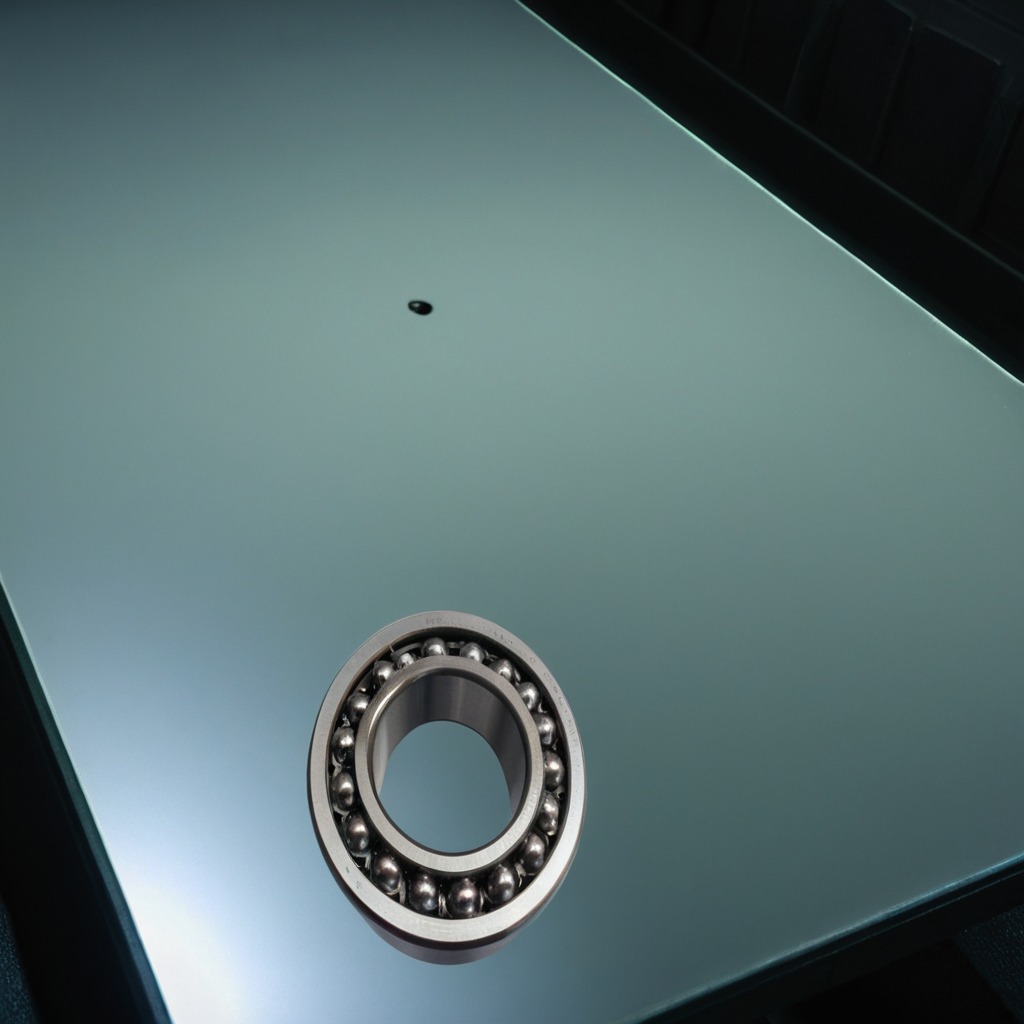
A metal ball bearing is lying on a clean empty table in a railway signal maintenance room.